Aerial crown-view tile of a tropical tree (Barro Colorado Island, Panama), acquired 20240918:
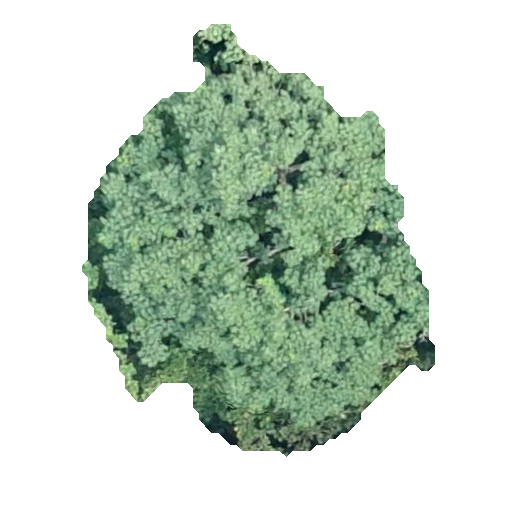
Species: Anacardium excelsum
GBIF accepted scientific name: Anacardium excelsum
Crown area: 155.5 m²